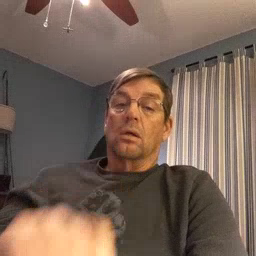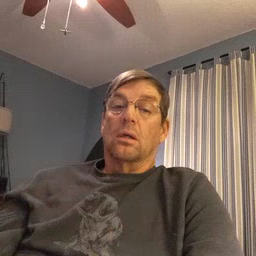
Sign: orange